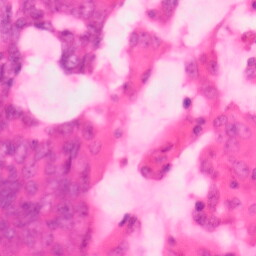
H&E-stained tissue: Colon